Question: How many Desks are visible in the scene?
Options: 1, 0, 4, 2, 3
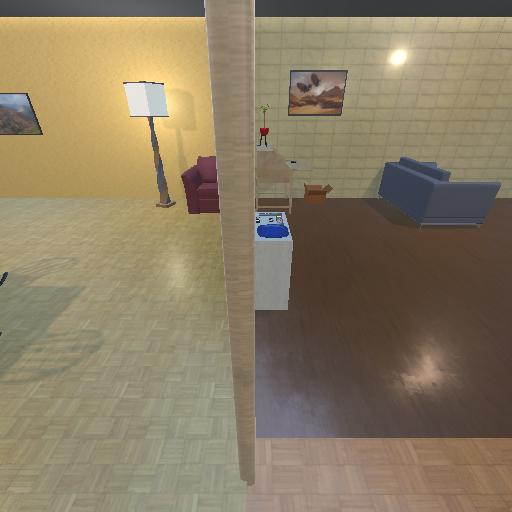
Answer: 1